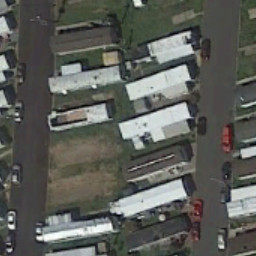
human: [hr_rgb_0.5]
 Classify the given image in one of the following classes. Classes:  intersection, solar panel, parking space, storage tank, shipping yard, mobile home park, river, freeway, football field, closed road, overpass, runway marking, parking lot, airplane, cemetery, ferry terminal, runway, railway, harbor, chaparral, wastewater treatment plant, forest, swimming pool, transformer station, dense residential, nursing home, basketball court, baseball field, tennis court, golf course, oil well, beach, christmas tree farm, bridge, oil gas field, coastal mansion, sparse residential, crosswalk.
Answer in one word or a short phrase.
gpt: mobile home park